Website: apple
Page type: customer-info-address
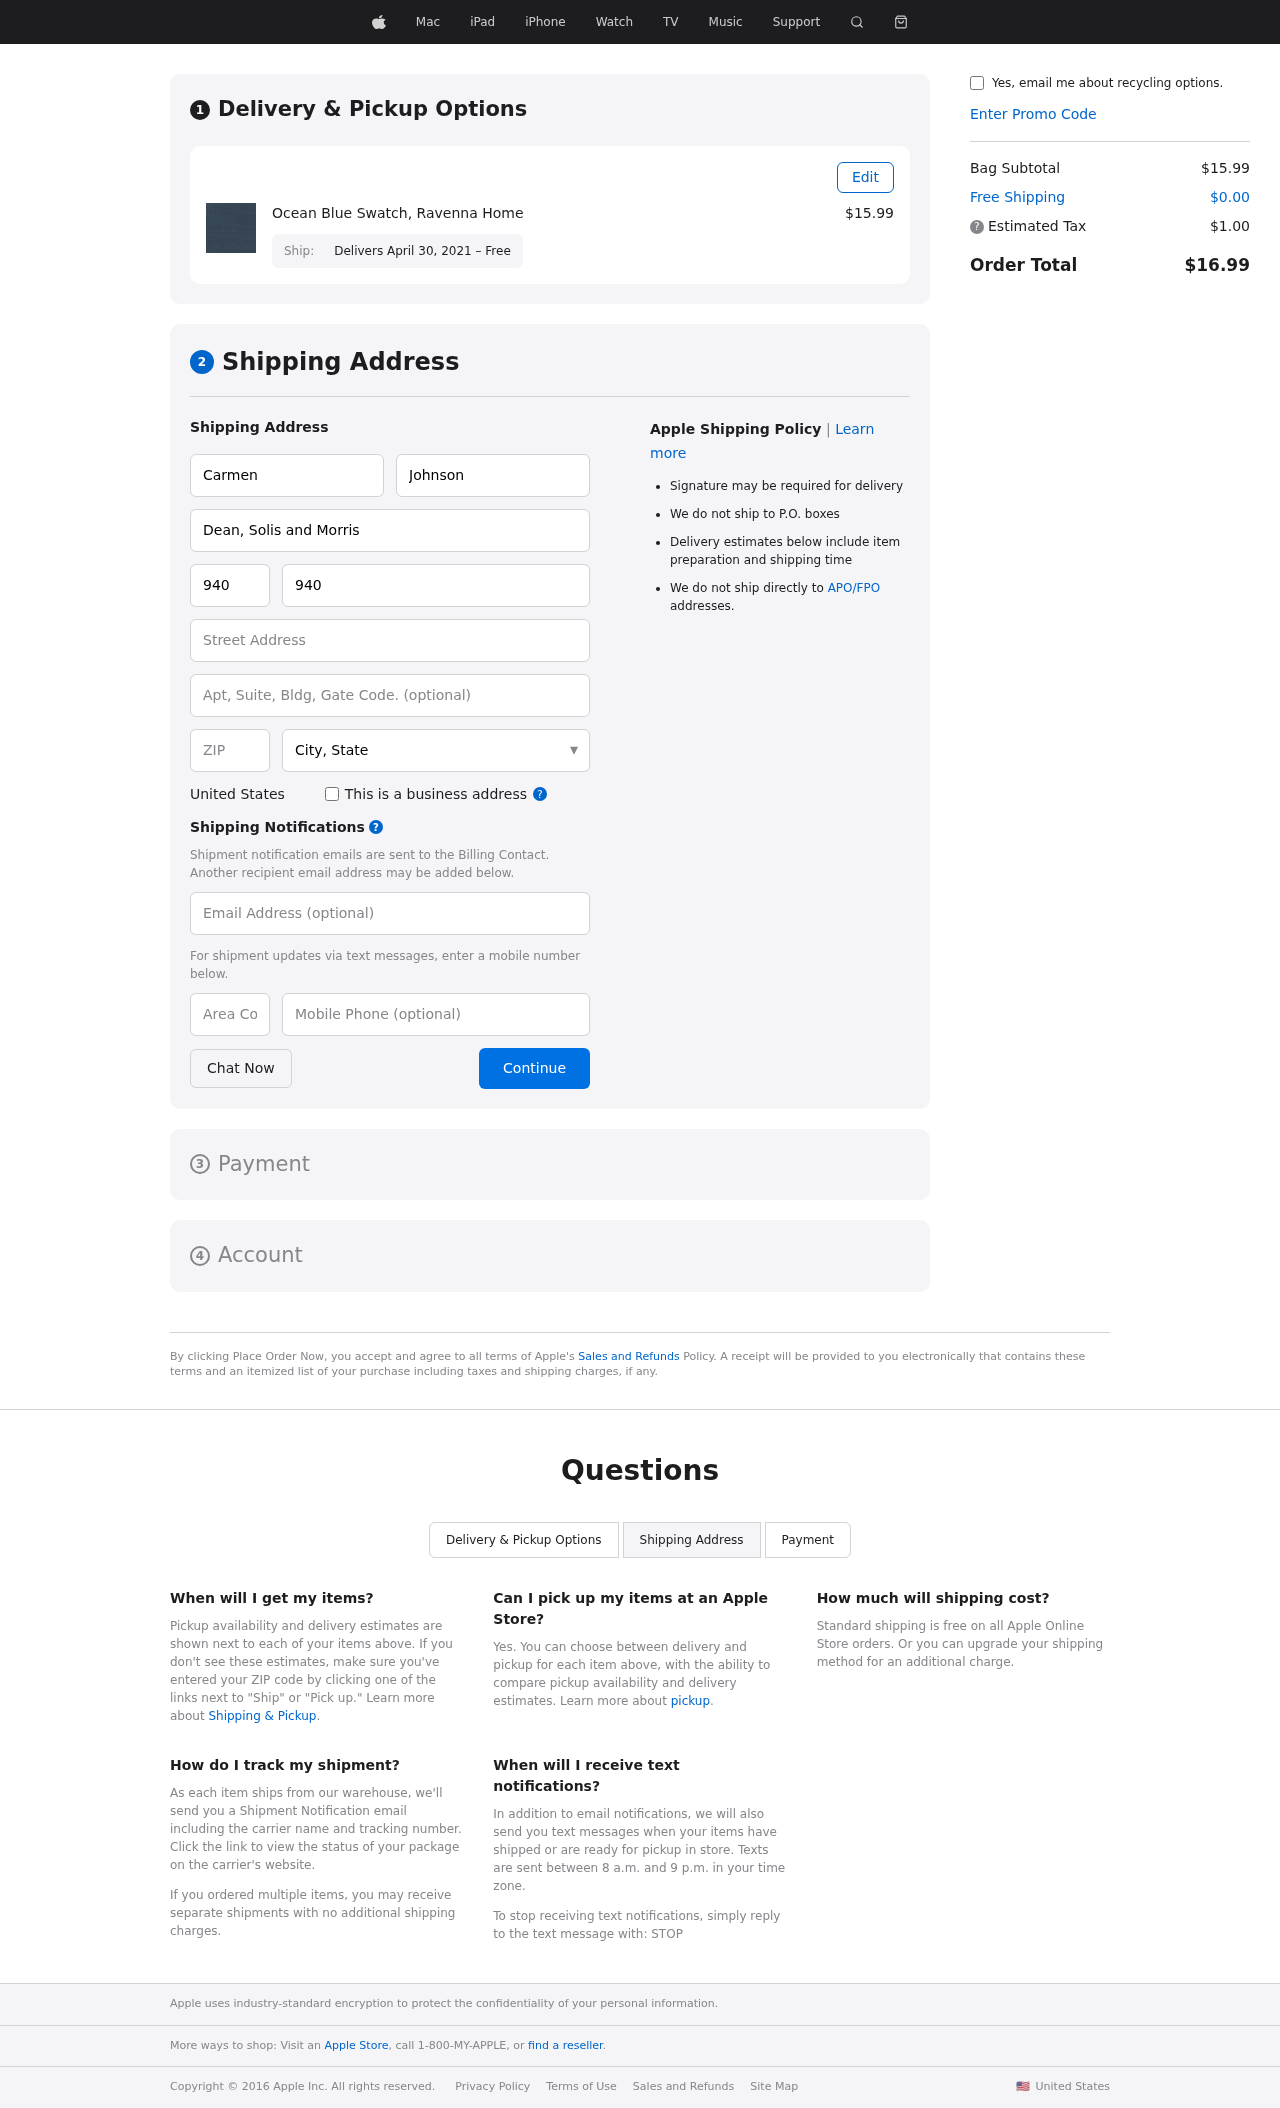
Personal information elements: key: PII_CITY_STATE
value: West Valerie, ID
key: PII_COMPANY
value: Dean, Solis and Morris
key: PII_COUNTRY
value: United States
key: PII_EMAIL
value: cjohnson@yahoo.com
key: PII_FIRSTNAME
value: Carmen
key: PII_LASTNAME
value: Johnson
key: PII_PHONE
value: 9402421194
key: PII_PHONE_AREA
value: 940
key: PII_POSTCODE
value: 20031
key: PII_STREET
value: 4422 Marshall Light Apt. 978
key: PII_STREET2
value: Apt. 532
Product elements: key: PRODUCT1_NAME
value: Ocean Blue Swatch, Ravenna Home
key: PRODUCT1_PRICE
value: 15.99
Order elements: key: ORDER_DELIVERY_DATE
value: Delivers April 30, 2021 – Free
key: ORDER_SUBTOTAL
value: $15.99
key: ORDER_SHIPPING_COST
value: $0.00
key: ORDER_TAX
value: $1.00
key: ORDER_TOTAL
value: $16.99